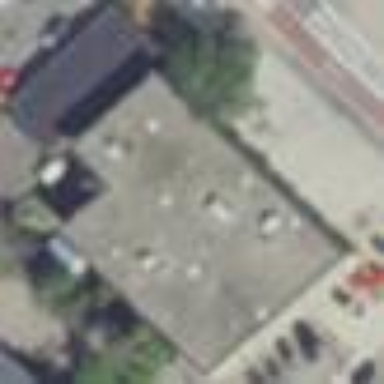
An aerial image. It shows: Fire station building.